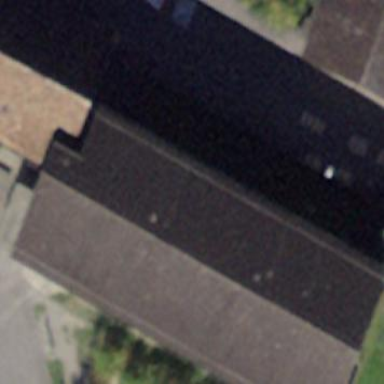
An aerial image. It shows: School building or complex.